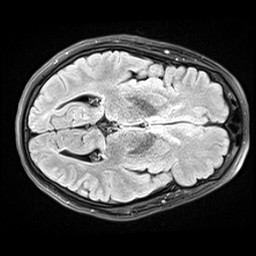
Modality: FLAIR
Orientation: axial
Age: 58
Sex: female
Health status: healthy
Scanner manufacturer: siemens
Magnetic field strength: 3 T
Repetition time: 9 s
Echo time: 0.088 s